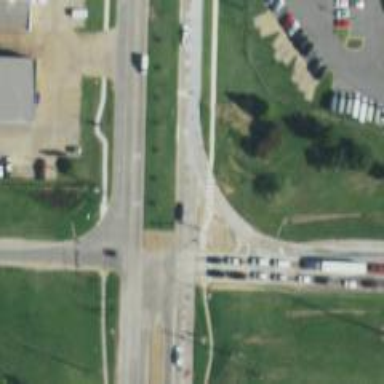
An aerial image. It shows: Crossing footway.